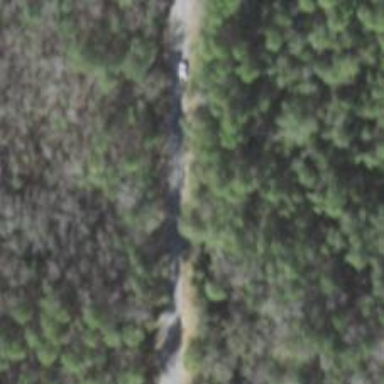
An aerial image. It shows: Culvert tunnel.